Question: I have the following webApp folder structure:

I want to load spring context manually.
I wrote the following code:
'''
ApplicationContext app = new ClassPathXmlApplicationContext("applicationContext.xml");
'''
When the code above invokes I see the folowing exception message:
'''
java.io.FileNotFoundException: class path resource [applicationContext.xml] cannot be opened because it does not exist
'''
How to rewrite my code to avoid this exception?
I don't want to move my xml file.
'''
new ClassPathXmlApplicationContext("WEB-INF/applicationContext.xml")
'''
doesn't work too although in web.xml was written
'''
<context-param>
<param-name>contextConfigLocation</param-name>
<param-value>WEB-INF/applicationContext.xml</param-value>
</context-param>
'''
and it works
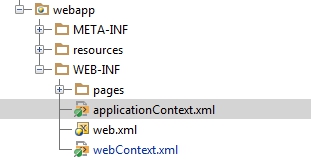
Answer: When you provide this location
'''
<context-param>
<param-name>contextConfigLocation</param-name>
<param-value>WEB-INF/applicationContext.xml</param-value>
</context-param>
'''
The resource is resolved relative to the Servlet context path.
When you provide
'''
new ClassPathXmlApplicationContext("WEB-INF/applicationContext.xml")
'''
you're telling Spring to find the given resource on the classpath. In your case, it probably isn't there (WEB-INF is not typically added to the classpath afaik).
Either add it to the classpath or move the 'applicationContext.xml' file to a different location on the classpath and use that path in your constructor.